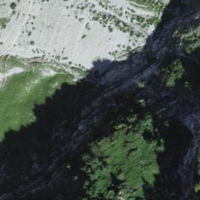
EUNIS habitat code: 48
Species observed at this site:
Pyrrhocorax graculus
Phoenicurus phoenicurus